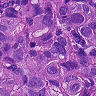
Metastatic tissue present: yes